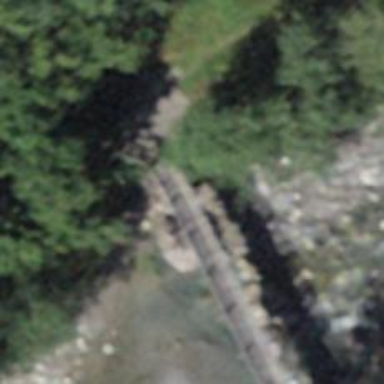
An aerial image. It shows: Path bridge with high-quality grade 1 tracktype.